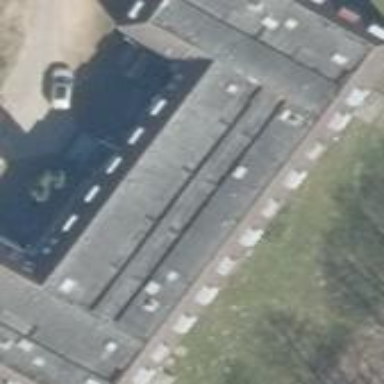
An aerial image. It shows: Dormitory building.